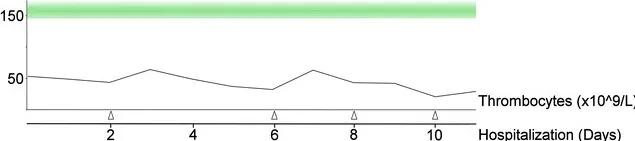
Laboratory indexes; Graphical presentation of the clinical parameters during the disease course. The CRP value decreased after the 1st days of treatment with corticosteroids and antibiotics, but it never reached normal level (<8 mg/L). Body temperature curve reveals a fluctuating picture that was only briefly and temporarily stabilized at non-feverish level. Haemoglobin was normal at admission but quickly decreased below normal range (7,3-9,5 mmol/L). Leukocyte count was also normal at admission but elevated during the 1st day and the leukocytosis persisted. Thrombocytes were markedly depressed during the entire hospitalization in spite of numerous transfusions, both thrombocyte transfusions (open arrow heads) and whole blood transfusions (closed arrow heads). Green bands indicate normal values for each of the parameters.
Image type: pathology (masson_trichrome)